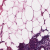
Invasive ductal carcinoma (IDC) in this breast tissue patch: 0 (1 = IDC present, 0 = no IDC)